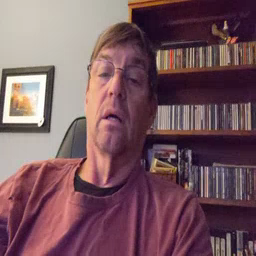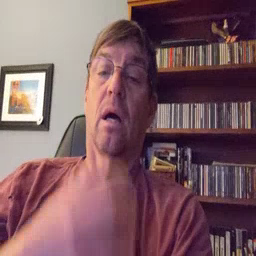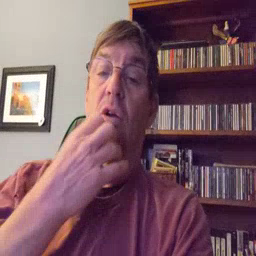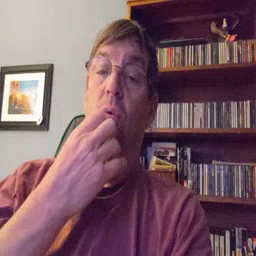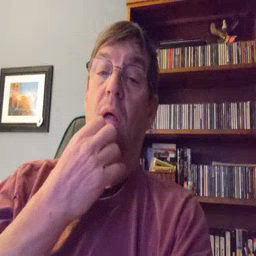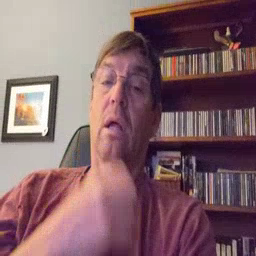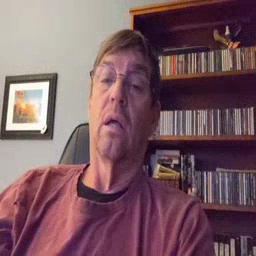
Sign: underwear